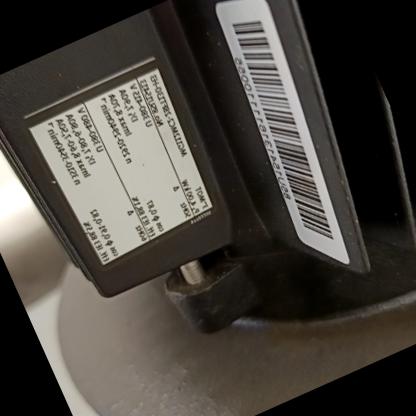
Klasa: tabliczka-znamionowa